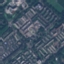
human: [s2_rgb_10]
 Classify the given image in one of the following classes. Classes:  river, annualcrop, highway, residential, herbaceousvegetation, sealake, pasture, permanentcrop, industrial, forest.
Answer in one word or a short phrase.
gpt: Residential